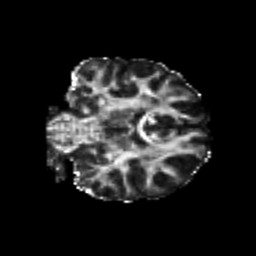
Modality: FA
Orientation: coronal
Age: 22
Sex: male
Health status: healthy
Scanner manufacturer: philips
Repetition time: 7.391 s
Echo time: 0.08599 s